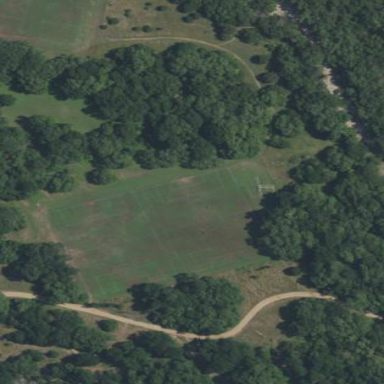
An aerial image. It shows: Soccer pitch designated for leisure and sports activities.